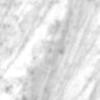
Label: no_change